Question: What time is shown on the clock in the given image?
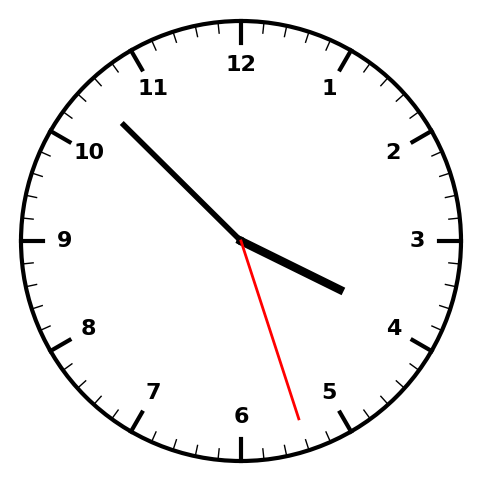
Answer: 03:52:27